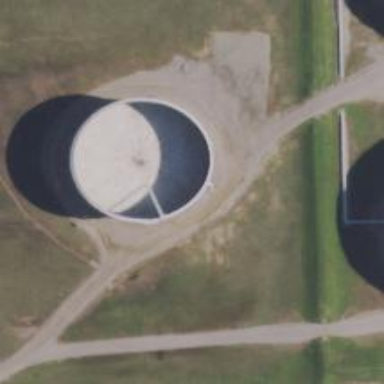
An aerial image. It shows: Storage tank created as man-made structure.